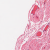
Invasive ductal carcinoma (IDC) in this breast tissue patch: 0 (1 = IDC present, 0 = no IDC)